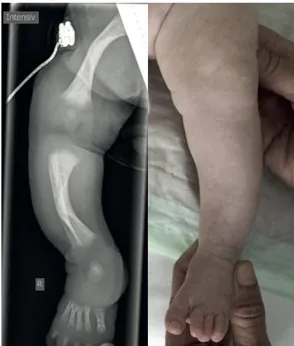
(D) Radiograph of the right lower limb and image of the left lower extremity illustrating bowing of the lower limb bones, affecting the tibia more than the femur.
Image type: radiology (x_ray)